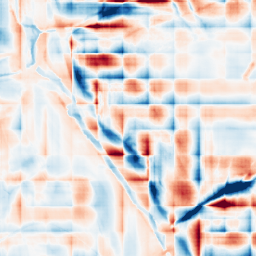
Category: wavelet
Decomposition family: wavelet_dwt
Decomposition parameters: wavelet: db2
level: 5
Upsampling method: sinc_blackman
Upsampling parameters: scale: 2
kernel_size: 4
Upsampling scale: 2